Question: I am using PowerShell 4.0 and configured a DSC Pull Server. Few clients are connected to the Pull Server and those are getting configurations properly. Below is the LCM details in a client machine:

However, there are some times we would like to push a configuration to these clients. When I try to push, it is successful and the RefershMode gets changed to PUSH and all other settings are as it was before. Now from now onwards I don't get any configuration from the Pull server anymore. Again I needed to change the mode to PUSH and it works fine.
Can both Pull and Push modes can be configured in the same client machine ? Will those work together ?
Thanks for your help!
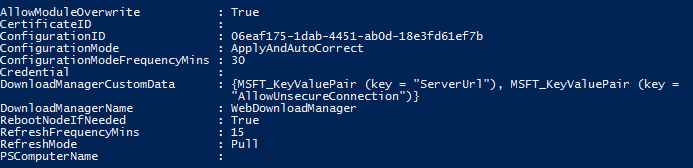
Answer: No, these modes cannot exist on the same machine; it's one or the other.
Based on your comment, I would recommend that you change the configuration on the Pull server for the node(s) when you want to make changes. The process of generating the MOF files and the checksum files and then copying them to the Pull server can be automated. You can then use:
'''
Invoke-CimMethod -Namespace root/Microsoft/Windows/DesiredStateConfiguration -ClassName MSFT_DSCLocalConfigurationManager -MethodName PerformRequiredConfigurationChecks -Arg @{Flags = [System.UInt32]1 } -ComputerName $targetNode
'''
to force the Node to pull and re-apply configuration.